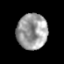
Tissue: prostate
Cell type: Myeloid cells
Senescence score: 0.3158
Nuclear area (px): 1058
Mean DAPI intensity: 157.979